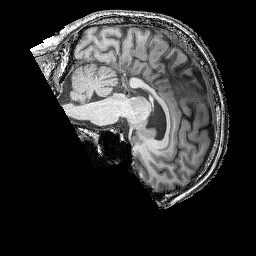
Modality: T1w
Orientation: sagittal
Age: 50
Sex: male
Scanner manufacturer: siemens
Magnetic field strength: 3 T
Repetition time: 2.25 s
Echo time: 0.00411 s